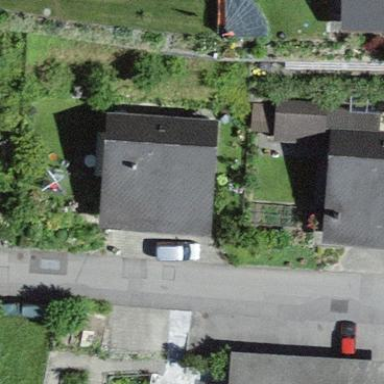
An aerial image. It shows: Residential building.